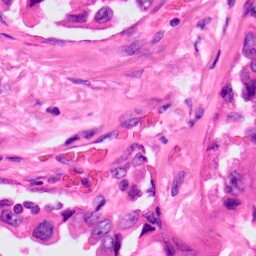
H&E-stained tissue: Lung